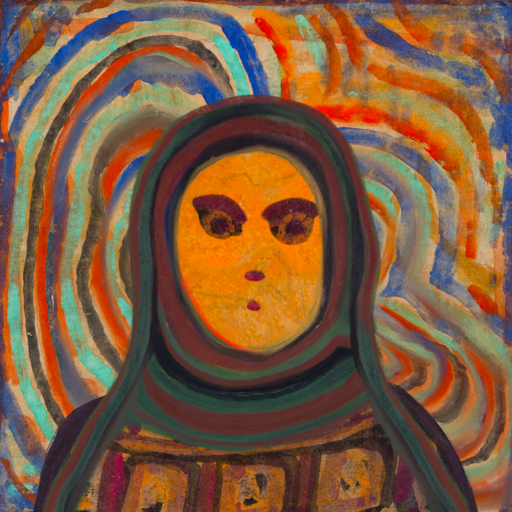
Background: Sisters, Head And Neck Front: Sisters, Face Front: Doll, Bust: Doll, Hair Front: Blank, Head Accessory: After_Raid_Scarf, Second Necklace: Blank, Necklace: Blank, Baby: Blank